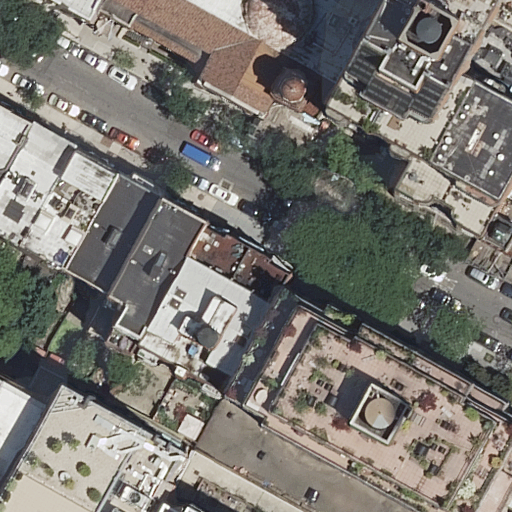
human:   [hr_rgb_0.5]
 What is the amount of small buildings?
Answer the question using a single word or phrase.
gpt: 7

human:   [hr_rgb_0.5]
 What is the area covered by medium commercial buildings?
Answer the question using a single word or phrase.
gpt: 0m2

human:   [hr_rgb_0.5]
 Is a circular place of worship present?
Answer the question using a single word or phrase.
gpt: no

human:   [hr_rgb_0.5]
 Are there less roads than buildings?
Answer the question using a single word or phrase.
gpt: yes

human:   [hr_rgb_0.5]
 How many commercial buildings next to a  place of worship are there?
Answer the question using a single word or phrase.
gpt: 0

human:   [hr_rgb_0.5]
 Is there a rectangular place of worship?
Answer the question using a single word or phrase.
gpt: yes

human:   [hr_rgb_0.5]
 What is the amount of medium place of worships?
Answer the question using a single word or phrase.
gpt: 0

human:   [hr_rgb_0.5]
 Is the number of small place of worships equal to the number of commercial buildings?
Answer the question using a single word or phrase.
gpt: no

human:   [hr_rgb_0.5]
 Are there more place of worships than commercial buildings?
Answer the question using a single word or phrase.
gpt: yes

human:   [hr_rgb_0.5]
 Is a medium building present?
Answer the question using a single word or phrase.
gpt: yes

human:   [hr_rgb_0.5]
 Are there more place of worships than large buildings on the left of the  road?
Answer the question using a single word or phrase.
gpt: yes

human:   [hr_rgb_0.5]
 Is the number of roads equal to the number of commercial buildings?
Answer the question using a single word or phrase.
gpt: no

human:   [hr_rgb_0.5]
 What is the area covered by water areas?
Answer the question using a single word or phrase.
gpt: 0m2

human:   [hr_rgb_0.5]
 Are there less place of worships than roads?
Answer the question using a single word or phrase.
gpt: no

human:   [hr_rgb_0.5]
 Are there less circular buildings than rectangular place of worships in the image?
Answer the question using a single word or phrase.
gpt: yes

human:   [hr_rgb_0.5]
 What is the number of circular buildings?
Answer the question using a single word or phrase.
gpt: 0

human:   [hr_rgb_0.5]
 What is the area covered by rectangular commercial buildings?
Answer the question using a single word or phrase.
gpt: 0m2

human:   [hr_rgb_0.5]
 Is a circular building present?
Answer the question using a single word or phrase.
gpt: no

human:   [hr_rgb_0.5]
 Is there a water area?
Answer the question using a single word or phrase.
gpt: no

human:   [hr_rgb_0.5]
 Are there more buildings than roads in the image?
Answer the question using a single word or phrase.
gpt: yes

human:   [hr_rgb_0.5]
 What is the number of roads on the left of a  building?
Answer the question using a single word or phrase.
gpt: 1

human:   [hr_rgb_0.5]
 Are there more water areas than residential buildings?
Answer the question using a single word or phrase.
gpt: no

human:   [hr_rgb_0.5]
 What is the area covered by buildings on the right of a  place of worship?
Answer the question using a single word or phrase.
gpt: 1252m2

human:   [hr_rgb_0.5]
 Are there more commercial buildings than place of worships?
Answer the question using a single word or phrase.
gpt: no

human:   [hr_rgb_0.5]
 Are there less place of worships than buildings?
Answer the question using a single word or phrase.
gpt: yes

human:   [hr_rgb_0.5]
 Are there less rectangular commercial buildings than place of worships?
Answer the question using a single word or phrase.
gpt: yes

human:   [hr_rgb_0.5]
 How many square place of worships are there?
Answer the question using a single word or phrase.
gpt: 0

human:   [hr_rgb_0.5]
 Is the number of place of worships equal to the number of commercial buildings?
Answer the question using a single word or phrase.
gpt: no

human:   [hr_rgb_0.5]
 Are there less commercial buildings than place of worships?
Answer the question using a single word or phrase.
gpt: yes

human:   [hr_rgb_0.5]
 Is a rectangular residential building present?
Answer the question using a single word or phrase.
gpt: yes

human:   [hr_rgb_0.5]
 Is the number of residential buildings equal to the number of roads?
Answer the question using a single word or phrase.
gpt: no

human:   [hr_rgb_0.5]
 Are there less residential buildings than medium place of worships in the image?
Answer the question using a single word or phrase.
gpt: no

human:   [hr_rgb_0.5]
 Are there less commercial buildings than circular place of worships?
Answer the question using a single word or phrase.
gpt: no

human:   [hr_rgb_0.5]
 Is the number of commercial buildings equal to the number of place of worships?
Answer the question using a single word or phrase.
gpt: no

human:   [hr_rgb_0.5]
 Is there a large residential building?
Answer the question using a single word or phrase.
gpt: yes

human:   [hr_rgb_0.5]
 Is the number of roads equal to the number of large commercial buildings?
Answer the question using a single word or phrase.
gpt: no